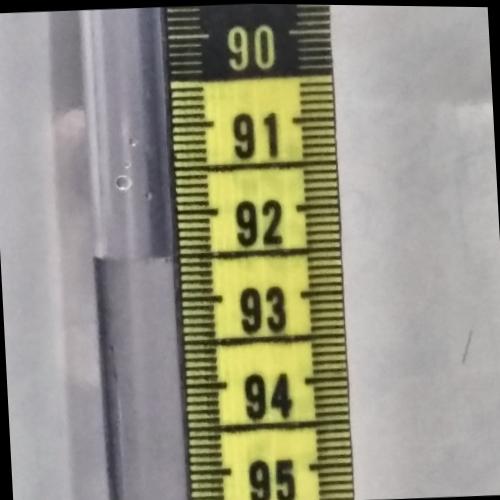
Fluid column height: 92.5 cm